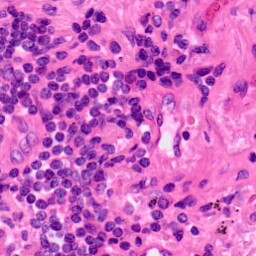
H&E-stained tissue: Lung